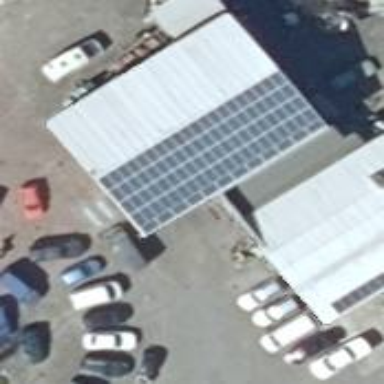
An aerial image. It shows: Small solar photovoltaic panel used as generator to produce electricity.